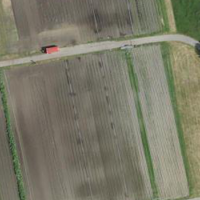
EUNIS habitat code: 52
Species observed at this site:
Matricaria discoidea